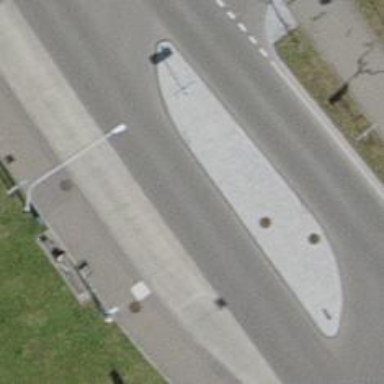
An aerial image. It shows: Bus stop with stop position for public transport.